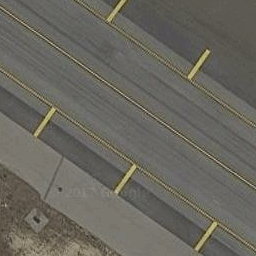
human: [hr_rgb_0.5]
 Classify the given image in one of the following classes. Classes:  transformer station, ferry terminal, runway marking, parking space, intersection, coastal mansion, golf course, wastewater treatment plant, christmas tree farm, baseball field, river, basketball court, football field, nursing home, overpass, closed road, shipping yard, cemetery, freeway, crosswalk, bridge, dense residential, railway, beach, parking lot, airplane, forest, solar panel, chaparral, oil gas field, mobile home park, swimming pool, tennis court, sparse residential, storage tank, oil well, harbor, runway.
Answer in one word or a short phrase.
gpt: runway marking